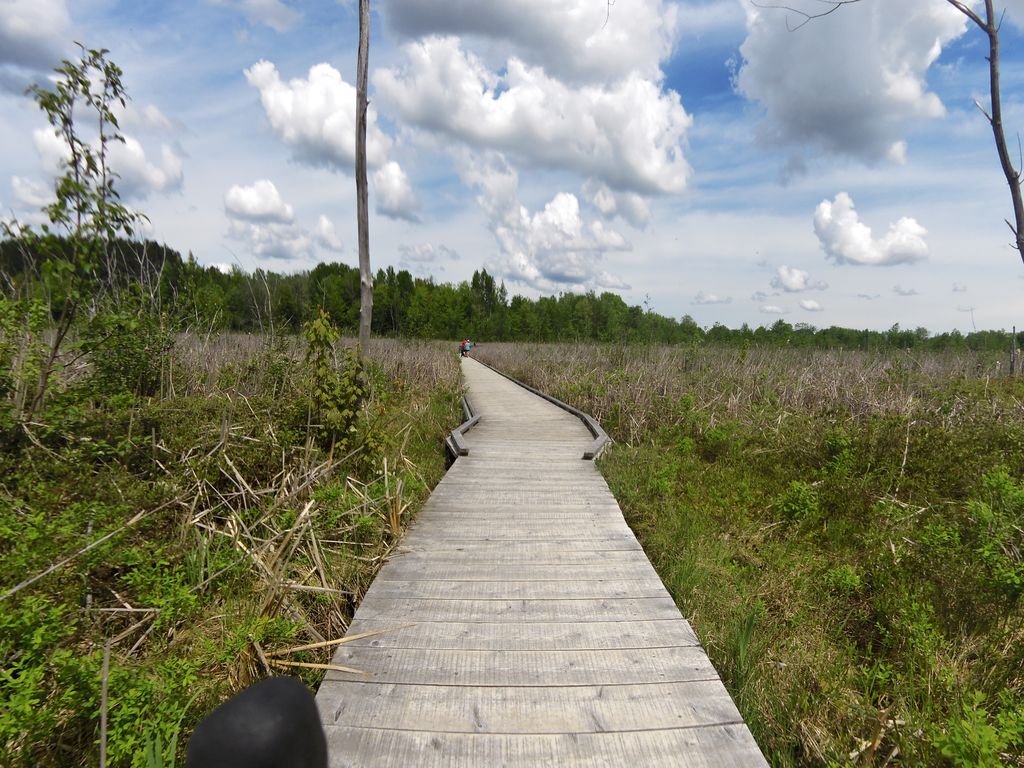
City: ottawa-gatineau